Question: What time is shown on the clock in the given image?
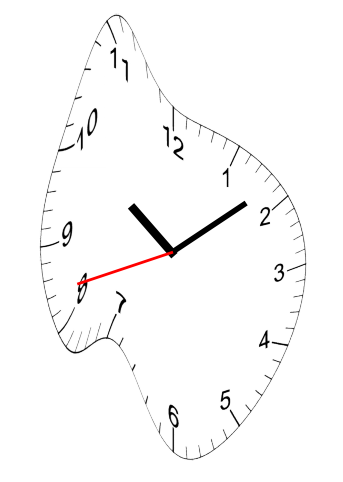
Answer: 10:08:42